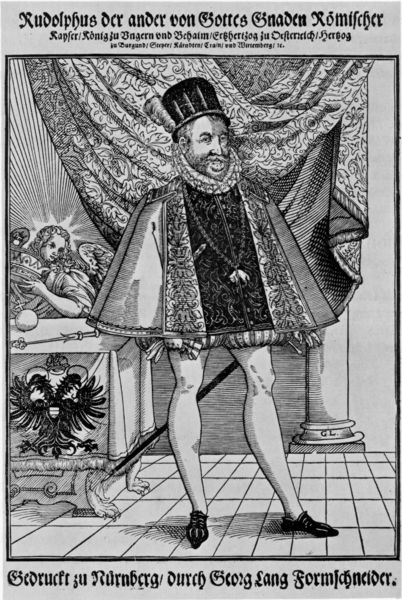
Titel: Bildnis von Kaiser Rudolf II
Künstler: Georg Lang
Institution: (Seriendruck)
Schlagwörter: adler, feder, mann, schatten, umhang, weiß, handschuhe, hut, hüte, kopfbedeckungen, licht, nase, schmuck, schwarz, säule, säulen, tisch, zeichnung, muster, rock, teppich, zylinder, bart, hose, mütze, mützen, kleidung, kragen, stehen, bildnis, halskrause, herr, portrait, porträt, signatur, tischdecke, tischtuch, vorhang, boden, mantel, pose, blatt, krone, renaissance, stock, engel, beine, kopfbedeckung, füße, schrift, kommode, perspektive, schuhe, kette, grafik, graphik, linien, kaiser, könig, gardinen, inschrift, deutsch, name, strümpfe, gefäß, buch, spanisch, kreuz, strahlen, druck, stich, seite, fliesen, schwarzweiß, schwert, text, angel, kugel, degen, orden, krause, brokat, rom, ganzfigur, wappen, schein, mittelalter, strumpfhose, wams, krönung, strumpfhosen, basis, edelmann, kupferstich, pfeil, ornat, zepter, nürnberg, klauen, unproportional, beschriftet, doppeladler, genius, reichsadler, gottes, vlies, füß, matel, pumphosen, rudolph, pelerine, katikatur, umhanghut, gnaden, goldener vlies, strumphose, formschneider, kettte, rudolphus, strumphhose, mittelalterliche tracht, barrett, kommod